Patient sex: M
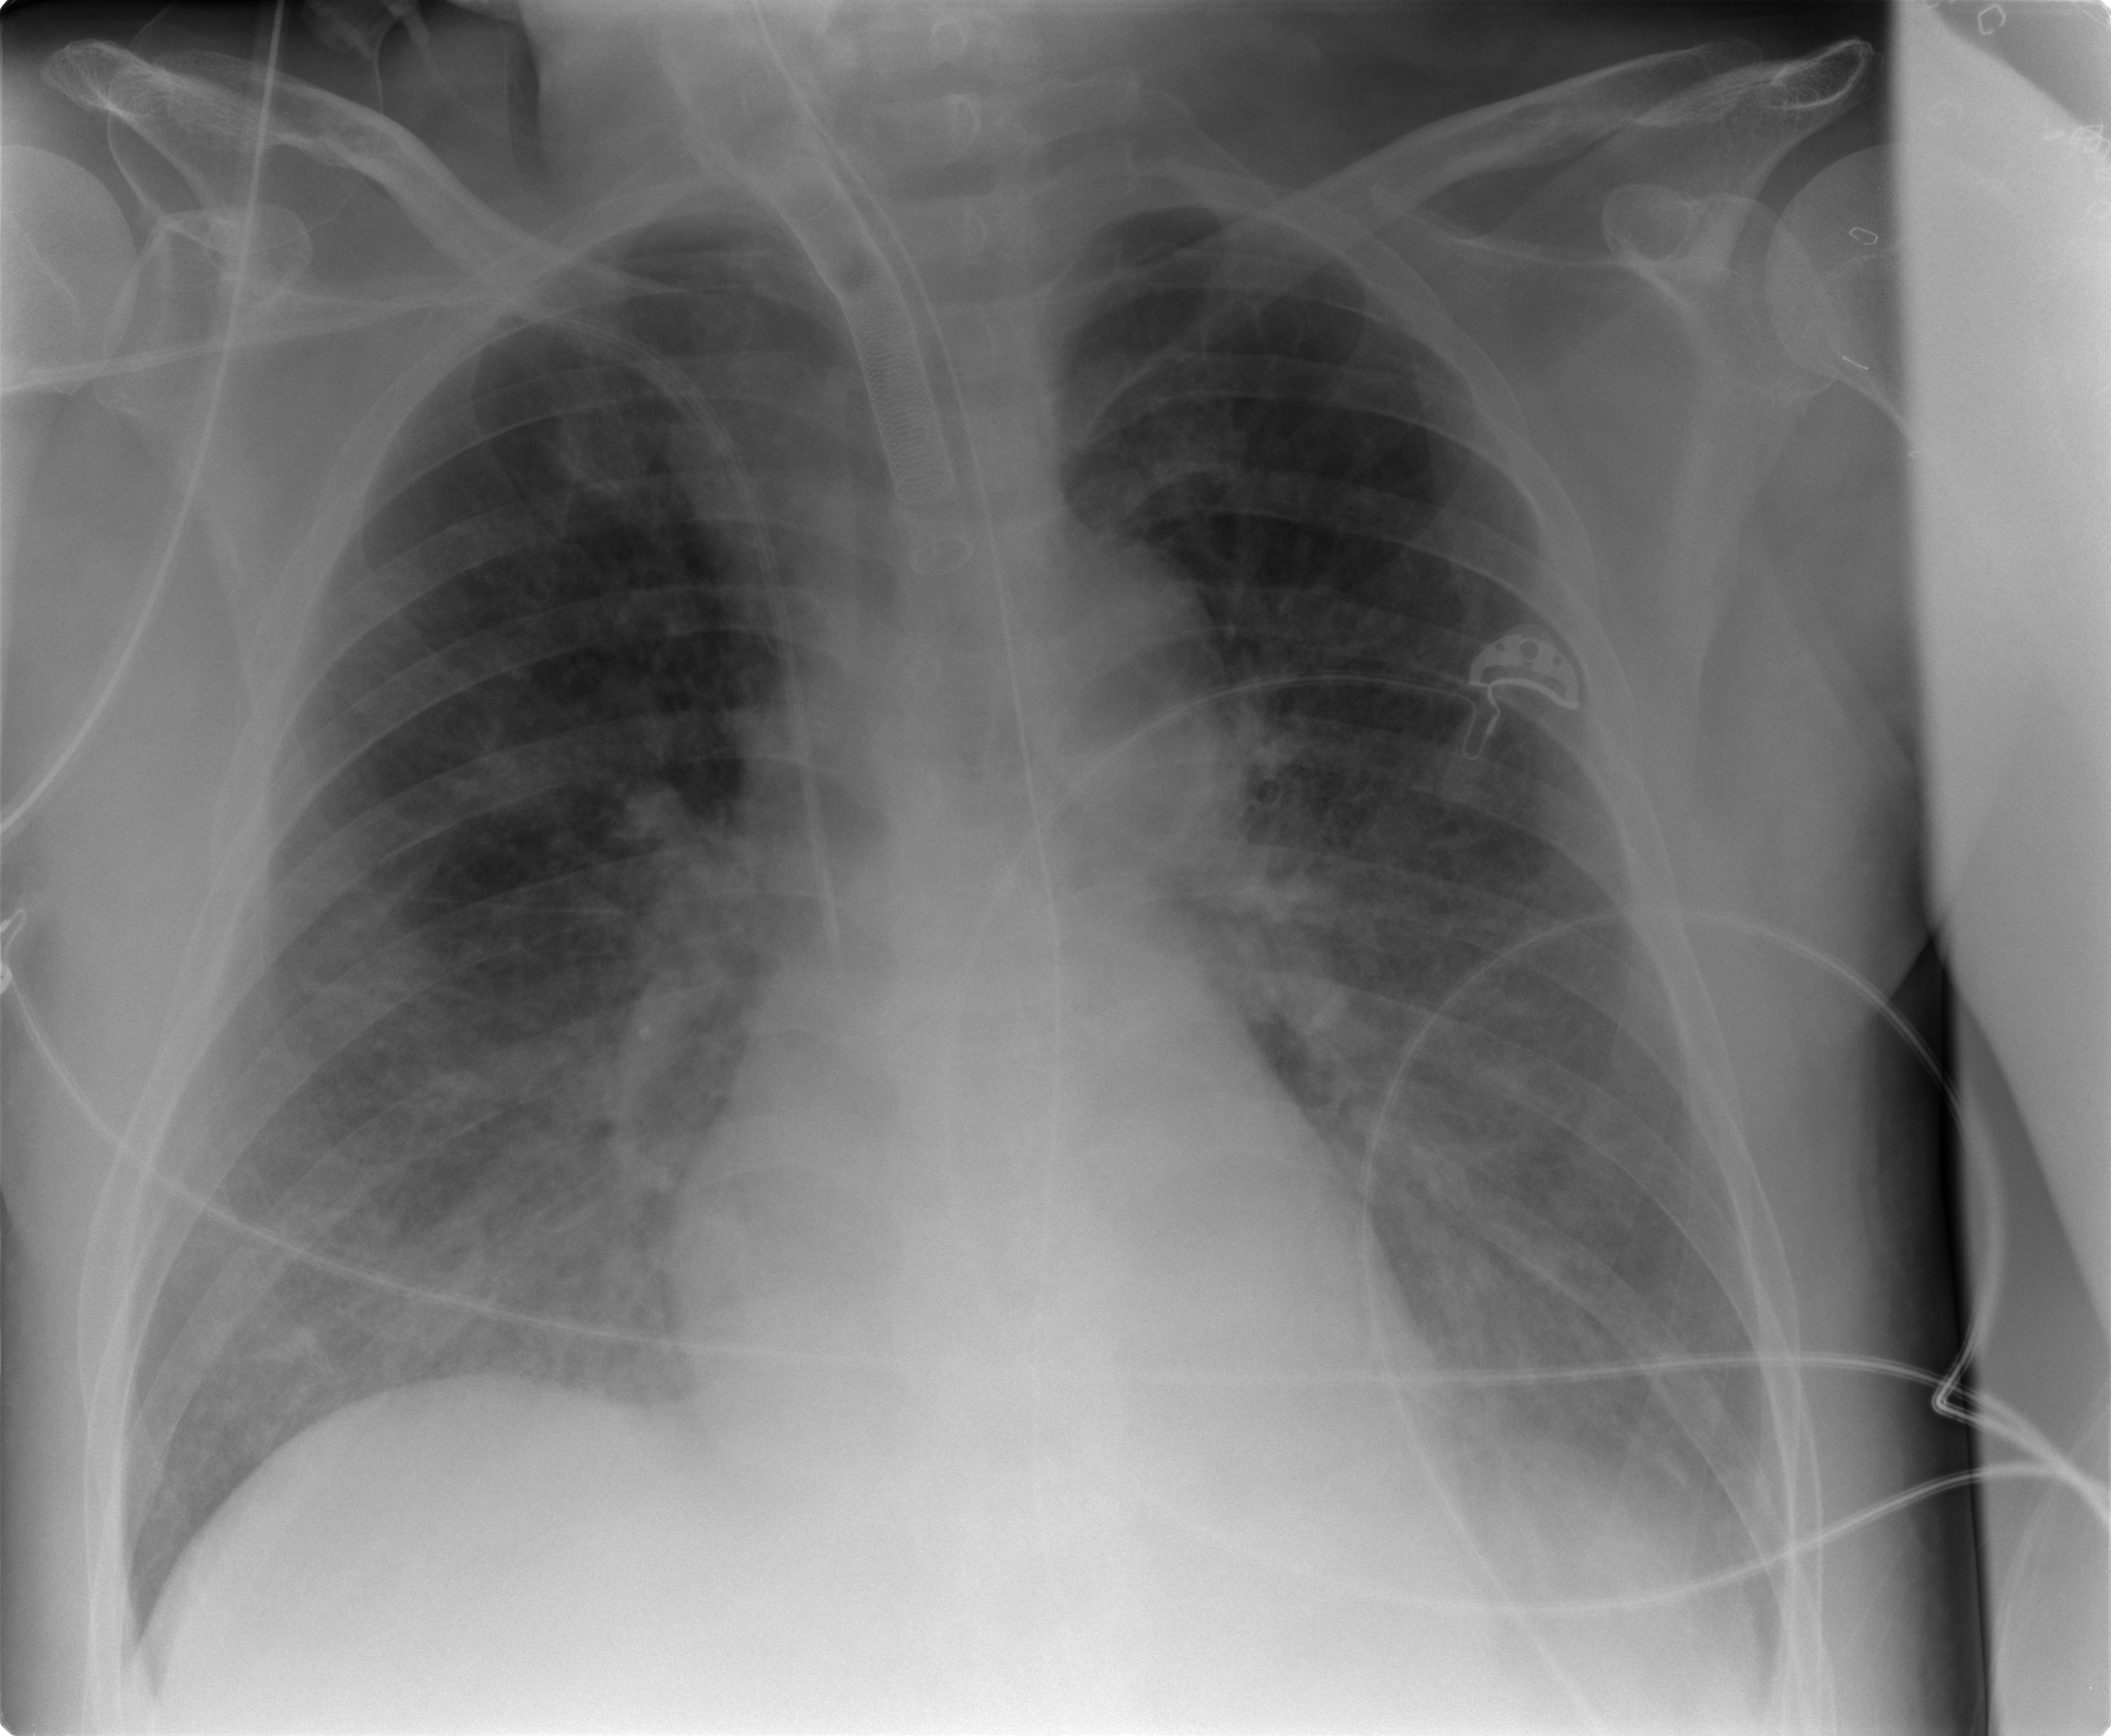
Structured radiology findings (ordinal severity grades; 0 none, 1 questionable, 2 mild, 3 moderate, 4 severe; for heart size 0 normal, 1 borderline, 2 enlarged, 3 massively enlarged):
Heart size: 0
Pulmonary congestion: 2
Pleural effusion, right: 0
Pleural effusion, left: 0
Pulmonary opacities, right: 2
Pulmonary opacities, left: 2
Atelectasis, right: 2
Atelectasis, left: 2